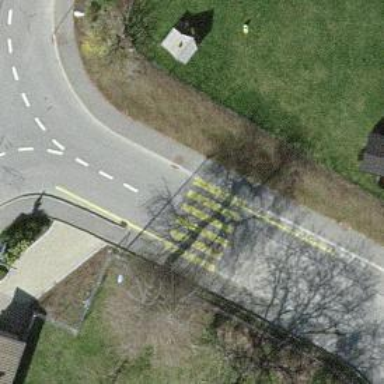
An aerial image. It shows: Marked road crossing.